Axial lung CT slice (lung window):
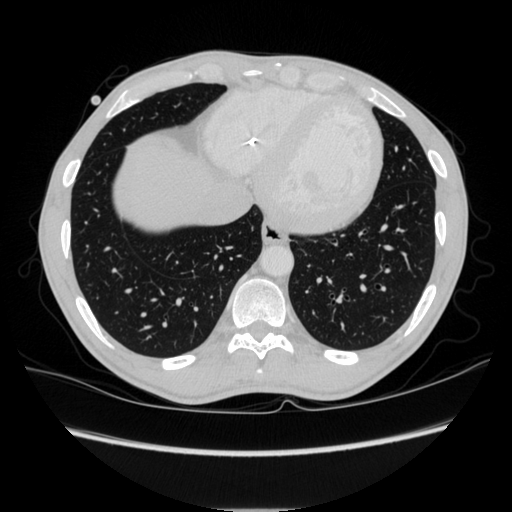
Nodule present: no